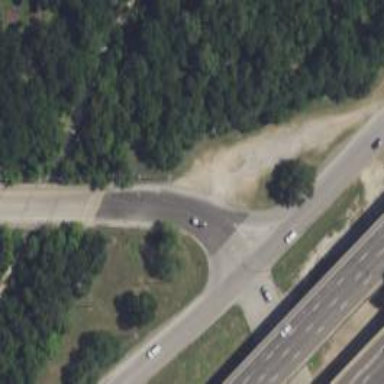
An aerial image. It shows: Asphalt road at the secondary link level.